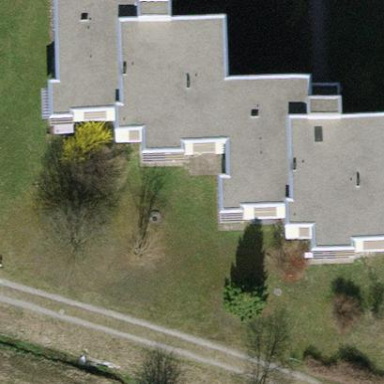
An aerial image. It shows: Apartment building with flat roof.